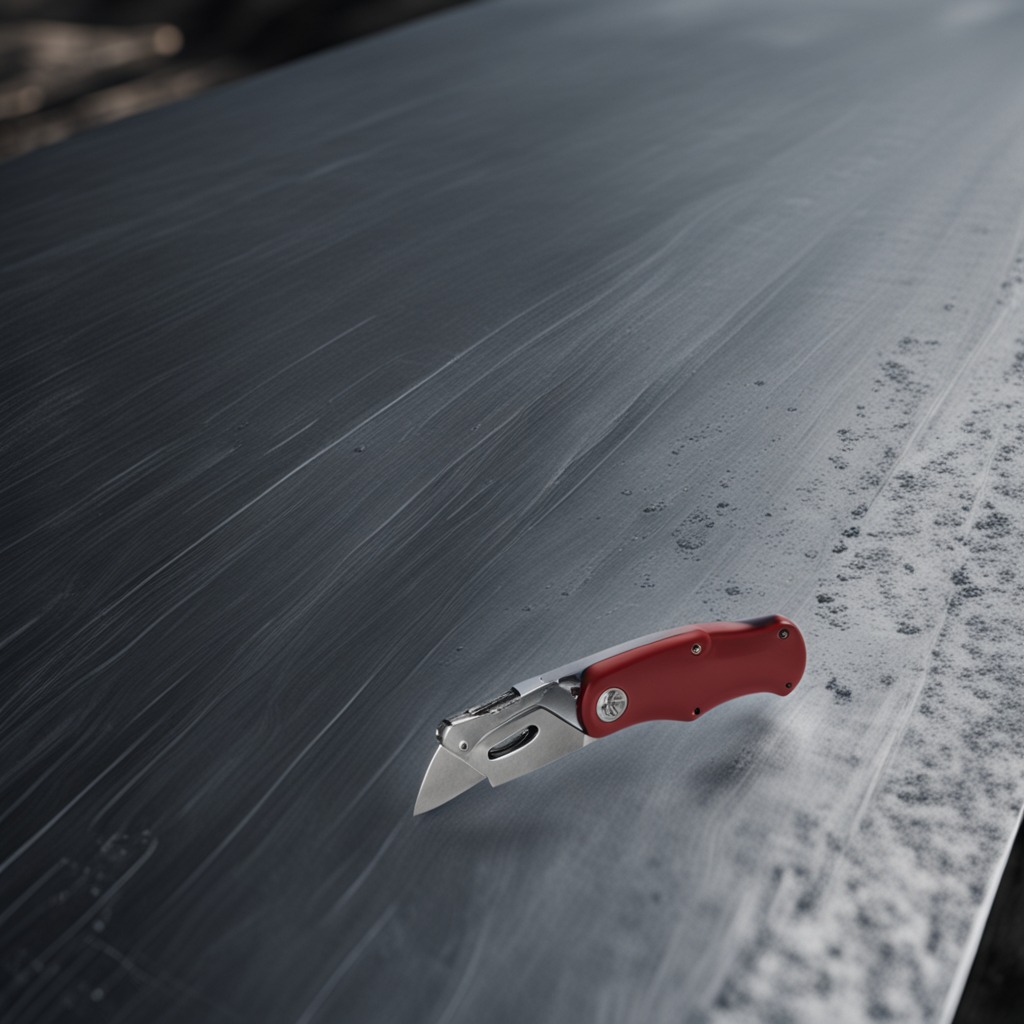
A utility knife is lying on a cold steel table in a mining workshop.